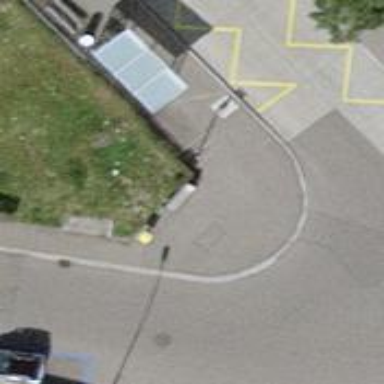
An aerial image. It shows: Street cabinet used for power utility.